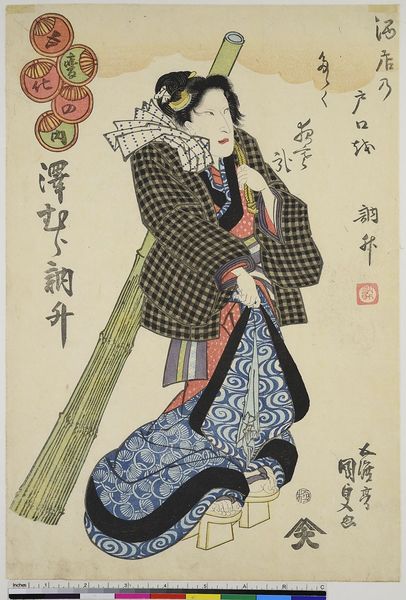
Titel: Der Schauspieler Sawamura Tossho in dem Stück Gohenge
Künstler: Utagawa Kunisada
Standort: Hamburg
Institution: Museum für Kunst und Gewerbe Hamburg
Schlagwörter: mann, bunt, ornament, gewand, theater, farbig, holzschnitt, schrift, schuhe, grafik, japanisch, schriftzeichen, druckgraphik, druckgrafik, zeit, schauspieler, farbholzschnitt, holzschuhe, schauspielerin, kabuki, edo, reproduktionen, druckerzeugnisse, theateraufführung, ukiyo